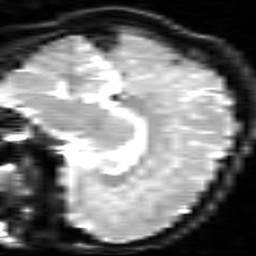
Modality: inplaneT2
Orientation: sagittal
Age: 23
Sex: female